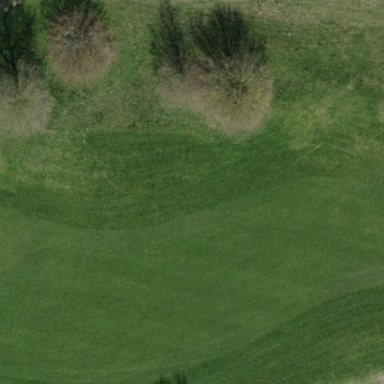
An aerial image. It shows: Golf fairway surrounded by grass.